Interaction volume radius: 10 \u00c5
Interaction volume height: 10 \u00c5
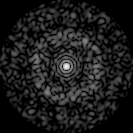
Disorder parameter: 0.8403